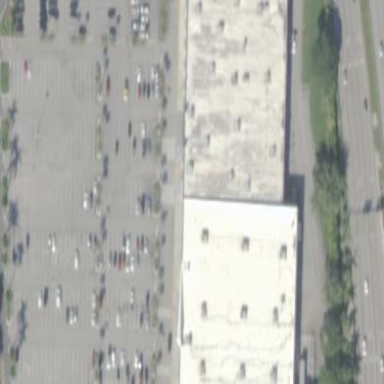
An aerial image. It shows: Commercial building.